Interaction volume radius: 5 \u00c5
Interaction volume height: 35 \u00c5
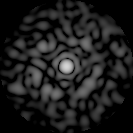
Disorder parameter: 0.8282